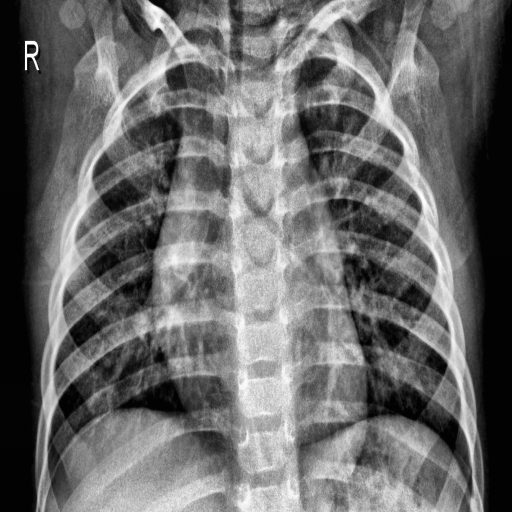
Finding: NORMAL